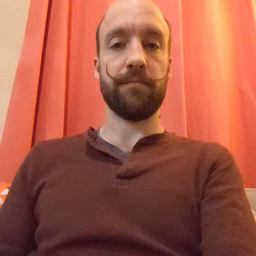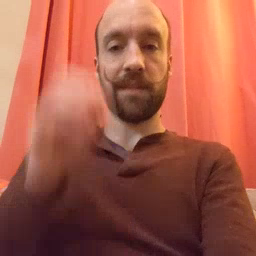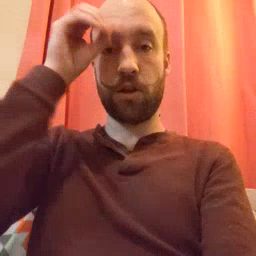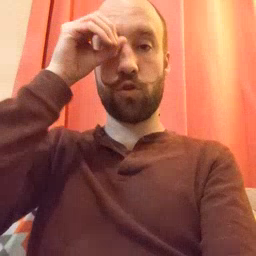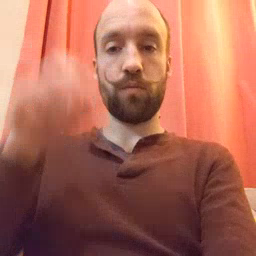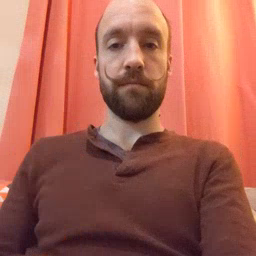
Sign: owl